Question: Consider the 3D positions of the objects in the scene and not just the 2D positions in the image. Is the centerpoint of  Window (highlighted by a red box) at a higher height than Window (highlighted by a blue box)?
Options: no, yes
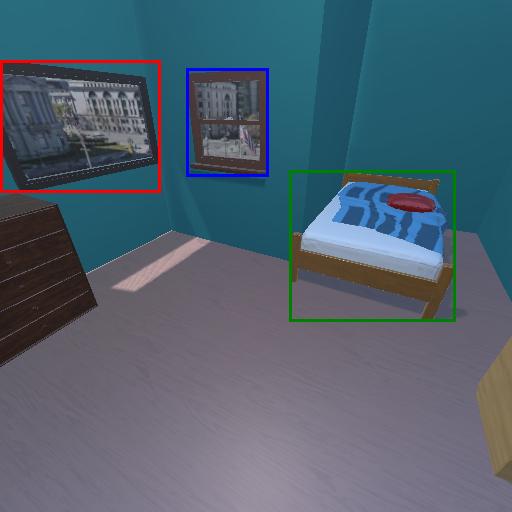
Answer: no